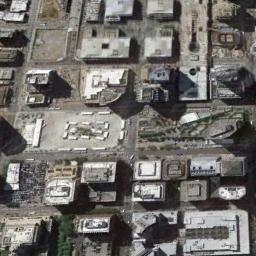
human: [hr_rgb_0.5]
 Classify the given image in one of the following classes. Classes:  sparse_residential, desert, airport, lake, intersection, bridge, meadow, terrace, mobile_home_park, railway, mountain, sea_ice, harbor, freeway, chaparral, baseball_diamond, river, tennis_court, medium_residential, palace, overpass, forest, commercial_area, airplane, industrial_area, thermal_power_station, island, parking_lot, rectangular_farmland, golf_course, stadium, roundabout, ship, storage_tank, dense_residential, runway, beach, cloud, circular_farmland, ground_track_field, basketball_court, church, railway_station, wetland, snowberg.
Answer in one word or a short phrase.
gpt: commercial_area